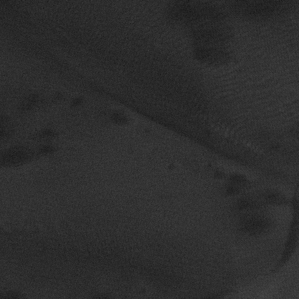
Label: frost